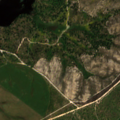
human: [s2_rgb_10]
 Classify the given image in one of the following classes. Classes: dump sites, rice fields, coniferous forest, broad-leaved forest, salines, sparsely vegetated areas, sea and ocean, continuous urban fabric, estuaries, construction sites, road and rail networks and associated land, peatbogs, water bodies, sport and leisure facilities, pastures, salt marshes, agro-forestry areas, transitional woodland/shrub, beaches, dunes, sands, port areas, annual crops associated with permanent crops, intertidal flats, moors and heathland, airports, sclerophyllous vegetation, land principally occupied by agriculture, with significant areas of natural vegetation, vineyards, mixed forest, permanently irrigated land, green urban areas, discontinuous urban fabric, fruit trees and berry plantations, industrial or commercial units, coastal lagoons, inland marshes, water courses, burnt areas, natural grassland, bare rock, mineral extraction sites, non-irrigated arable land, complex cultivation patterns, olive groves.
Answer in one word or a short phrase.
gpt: permanently irrigated land, agro-forestry areas, broad-leaved forest, transitional woodland/shrub